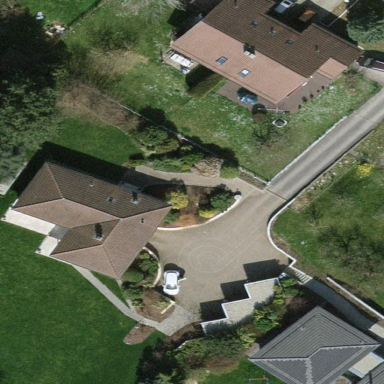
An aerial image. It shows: Simple and straightforward house.